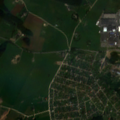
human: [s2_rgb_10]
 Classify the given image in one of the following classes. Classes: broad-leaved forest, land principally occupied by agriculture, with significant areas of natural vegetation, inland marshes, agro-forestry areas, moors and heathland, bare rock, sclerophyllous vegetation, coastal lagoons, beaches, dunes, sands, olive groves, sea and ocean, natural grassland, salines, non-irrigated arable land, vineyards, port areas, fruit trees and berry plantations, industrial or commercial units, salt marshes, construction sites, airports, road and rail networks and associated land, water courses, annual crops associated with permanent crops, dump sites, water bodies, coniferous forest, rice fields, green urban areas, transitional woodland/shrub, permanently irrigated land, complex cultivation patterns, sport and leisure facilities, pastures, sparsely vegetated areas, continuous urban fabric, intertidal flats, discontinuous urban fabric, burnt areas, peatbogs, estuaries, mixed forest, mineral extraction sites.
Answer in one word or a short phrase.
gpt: industrial or commercial units, complex cultivation patterns, land principally occupied by agriculture, with significant areas of natural vegetation, transitional woodland/shrub